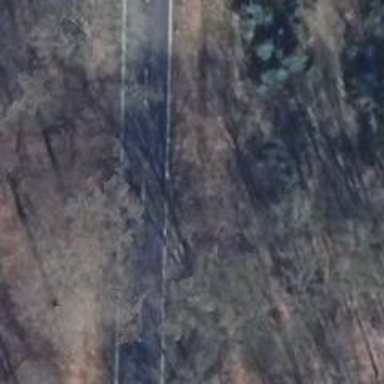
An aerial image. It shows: Secondary road.